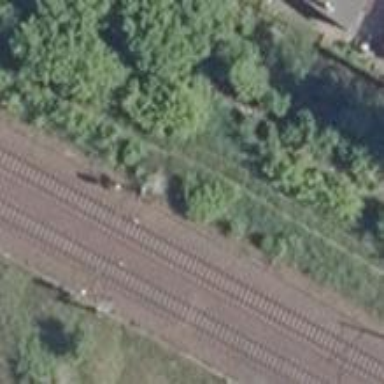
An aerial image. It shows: Railway track with contact lines for electrification.